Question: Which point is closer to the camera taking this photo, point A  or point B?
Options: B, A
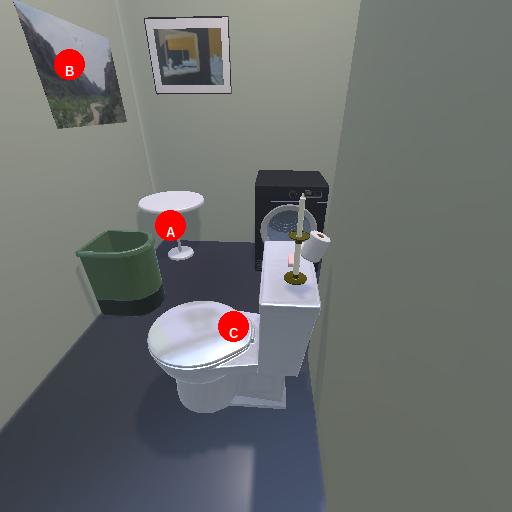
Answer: B